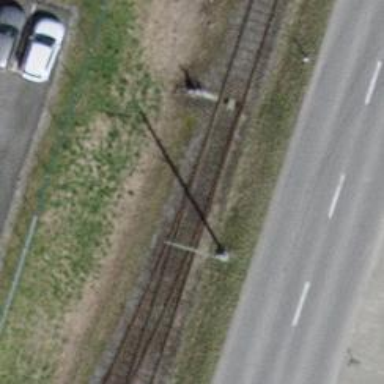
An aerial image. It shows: Railway switch.